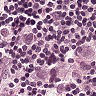
Metastatic tissue present: yes